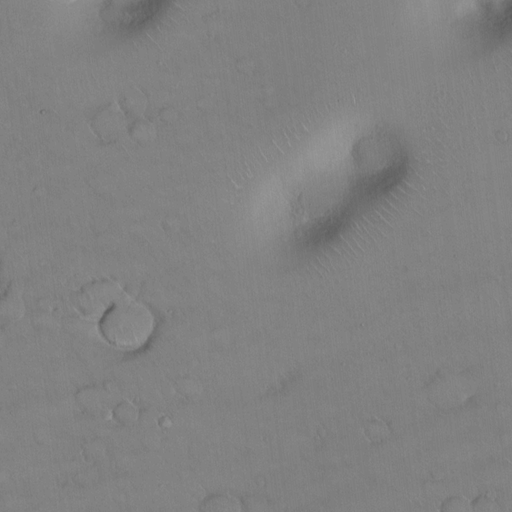
Classes present: Background, Cone